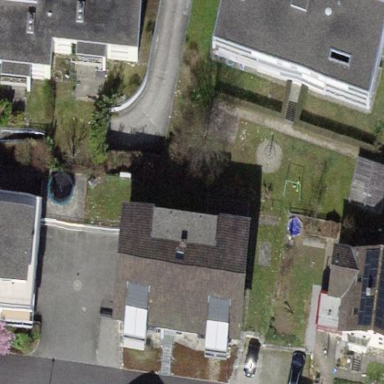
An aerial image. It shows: Residential building.